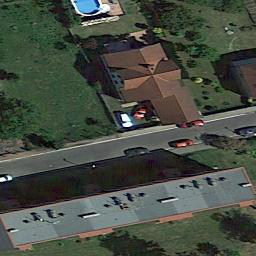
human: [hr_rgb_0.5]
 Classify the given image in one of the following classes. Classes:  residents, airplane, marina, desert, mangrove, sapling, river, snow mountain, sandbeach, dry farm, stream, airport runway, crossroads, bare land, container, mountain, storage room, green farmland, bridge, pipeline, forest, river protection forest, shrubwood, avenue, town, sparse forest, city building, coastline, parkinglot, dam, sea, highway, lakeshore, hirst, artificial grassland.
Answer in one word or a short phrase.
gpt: residents